This grayscale texture is a bearing vibration snapshot reshaped row-by-row into a square image. Diagnose the bearing from this image, choosing from: normal, inner_race, outer_race, ball.
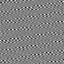
Answer: outer_race